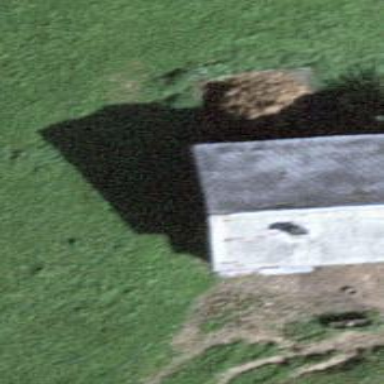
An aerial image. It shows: Farm auxiliary building.